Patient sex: M
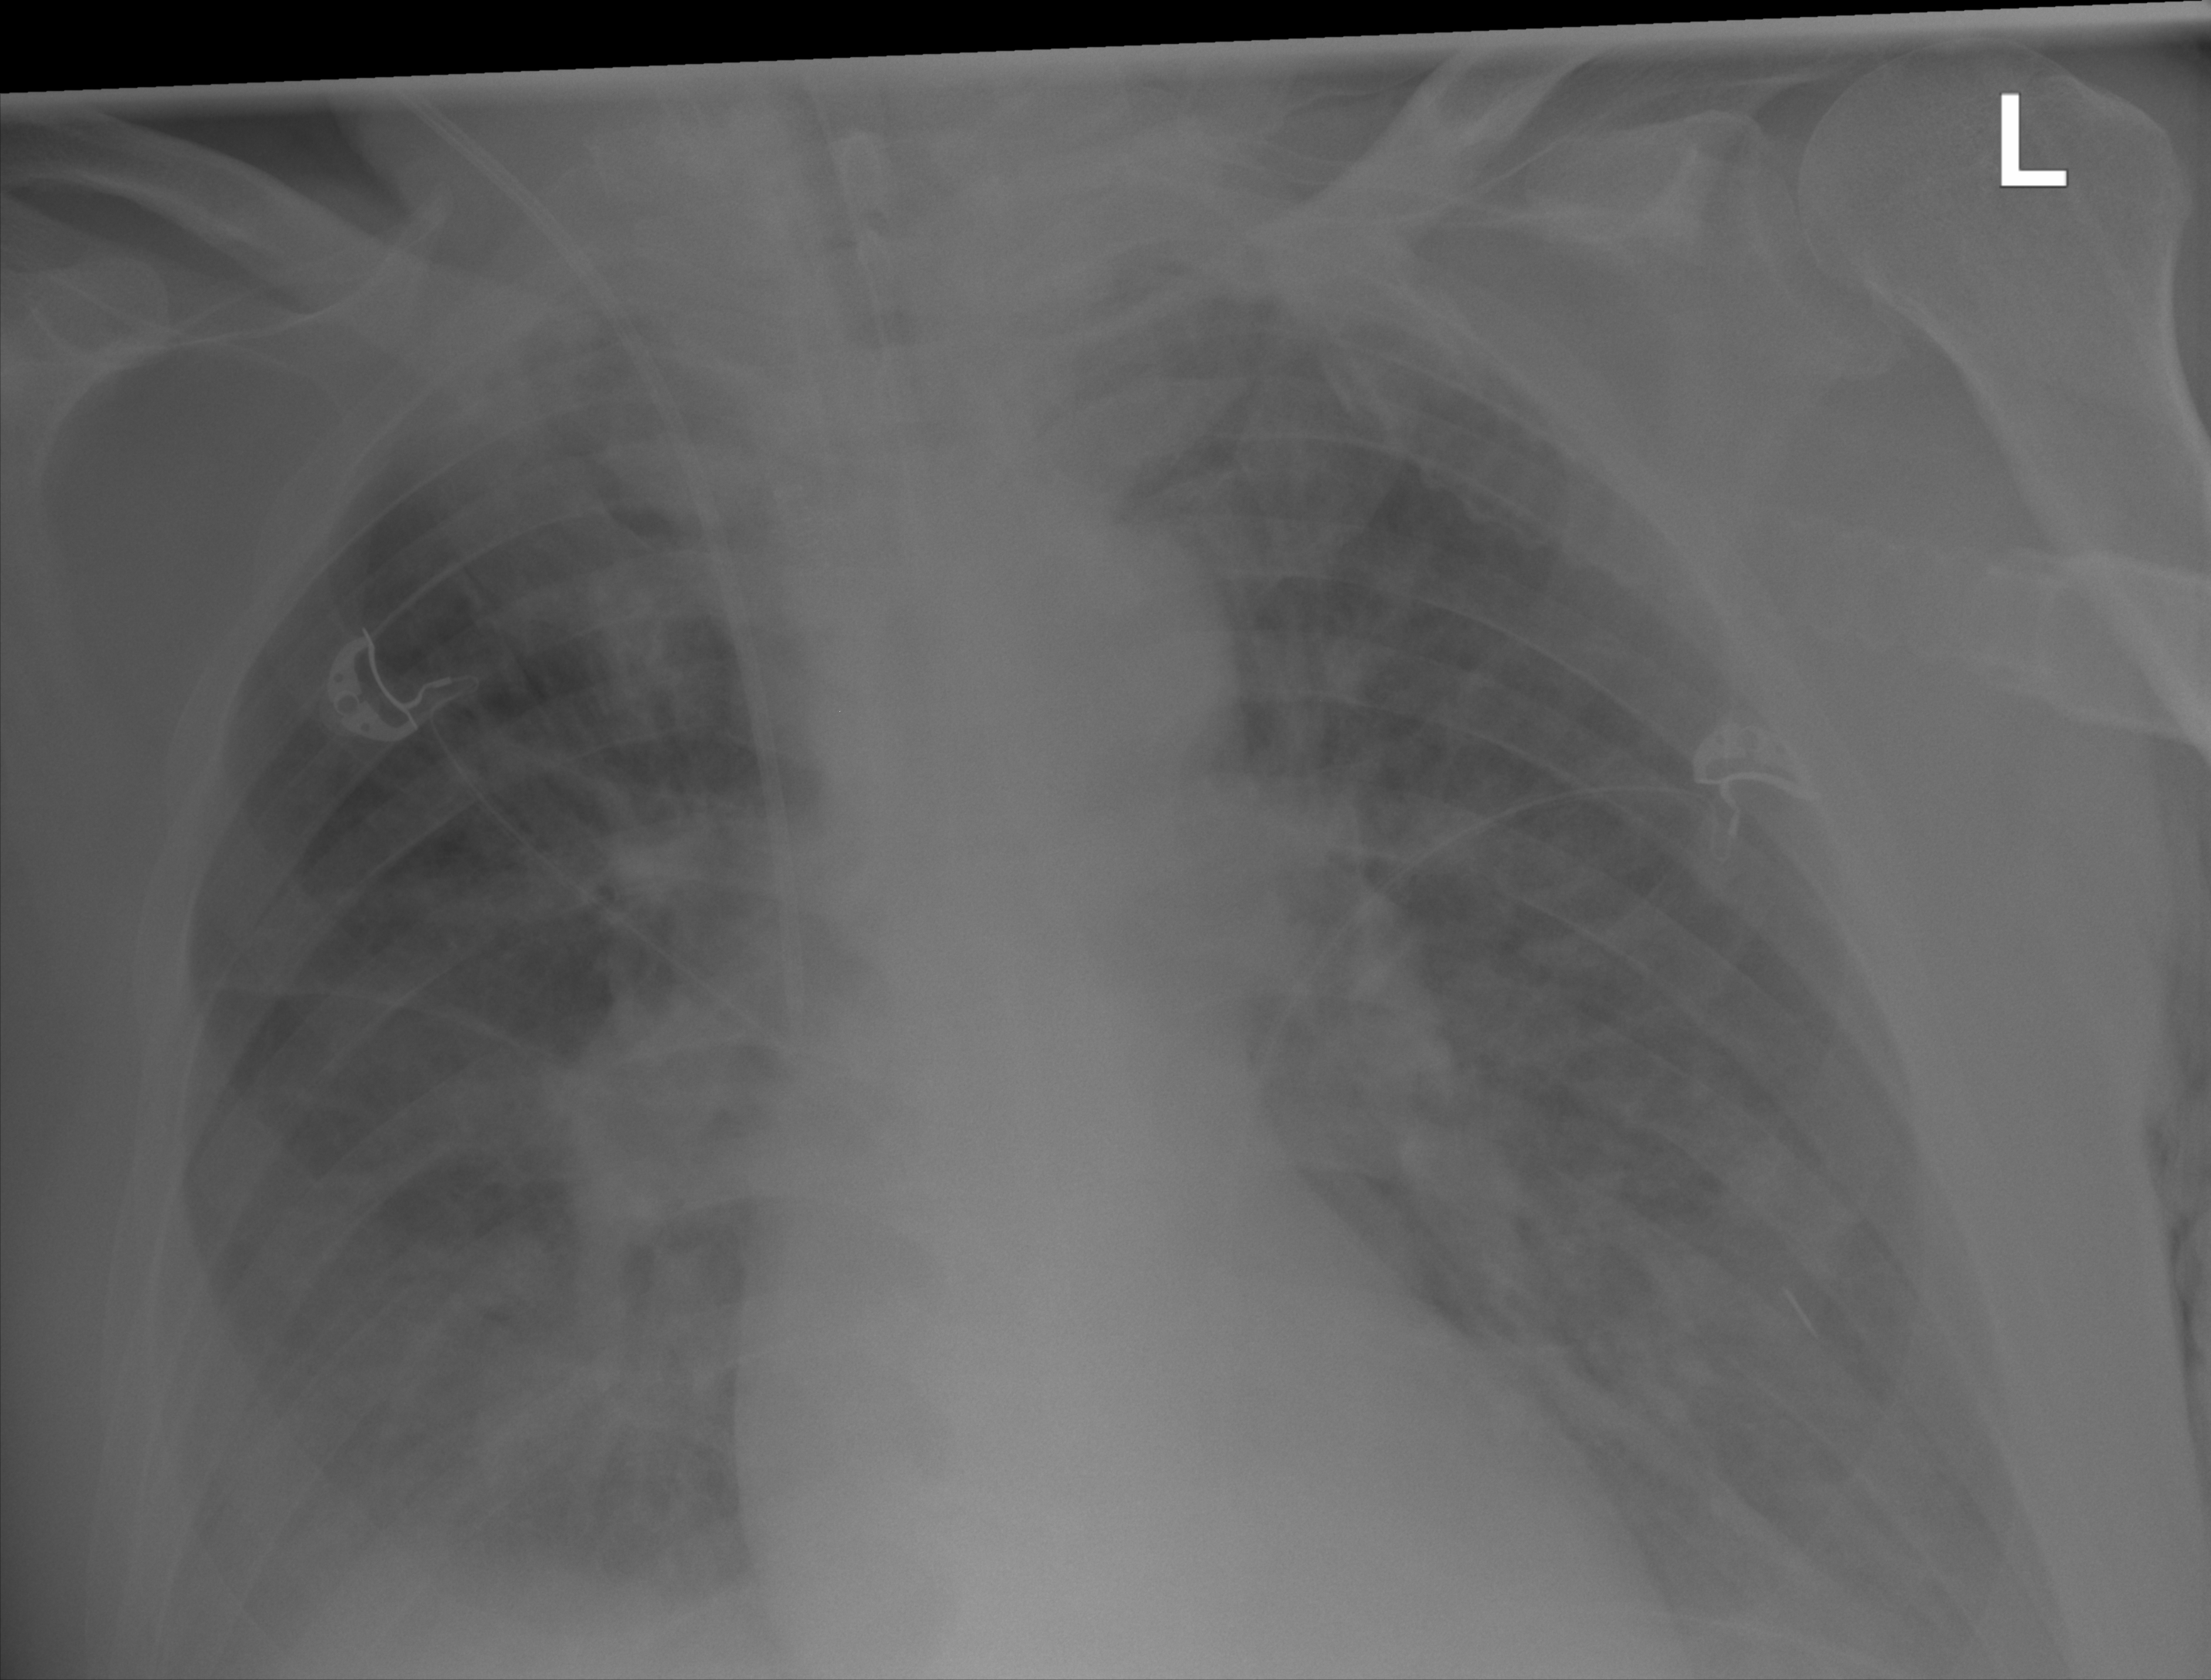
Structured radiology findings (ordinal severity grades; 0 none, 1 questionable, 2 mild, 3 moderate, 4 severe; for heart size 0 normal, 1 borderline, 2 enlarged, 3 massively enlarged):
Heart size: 0
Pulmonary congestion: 0
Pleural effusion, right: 2
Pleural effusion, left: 0
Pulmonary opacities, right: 3
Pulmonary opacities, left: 2
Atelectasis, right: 0
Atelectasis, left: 0